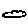
Label: cloud